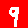
Digit: 9